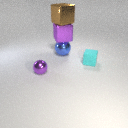
large brown metal cube above large purple metal cube